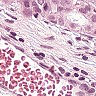
Metastatic tissue present: yes